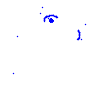
Particle: electron